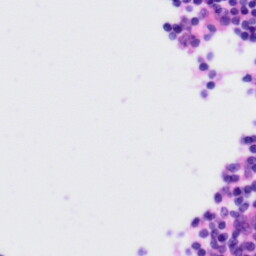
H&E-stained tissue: Tonsil